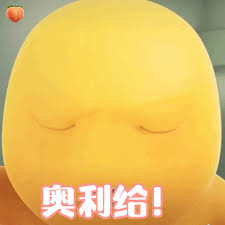
Label: nailong